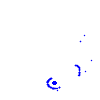
Particle: electron